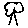
Label: tree